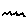
Label: zigzag